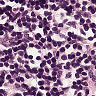
Metastatic tissue present: no